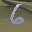
Label: 6